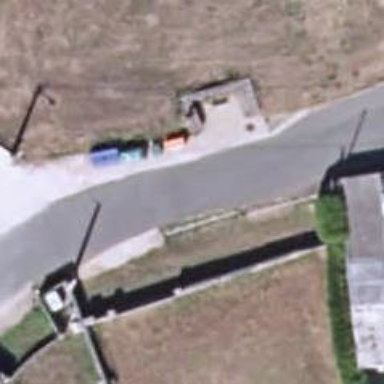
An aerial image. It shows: Recycling container in the area designated for recycling.